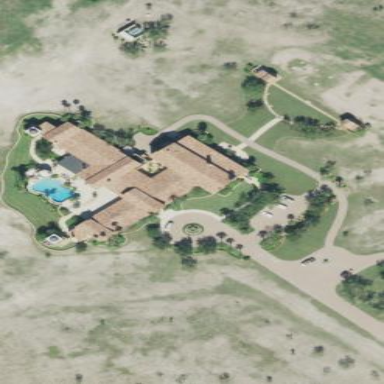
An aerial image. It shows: Beautiful villa.